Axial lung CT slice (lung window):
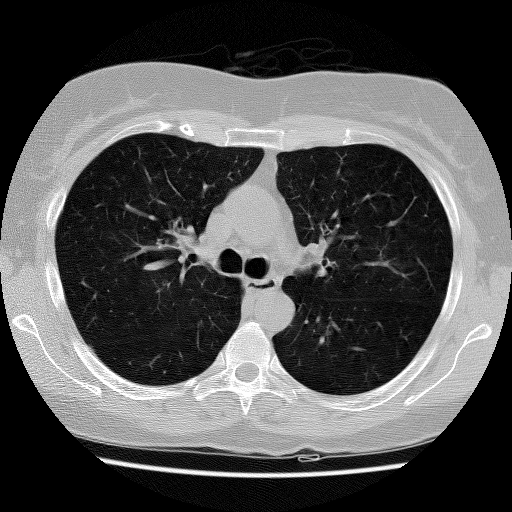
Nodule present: no